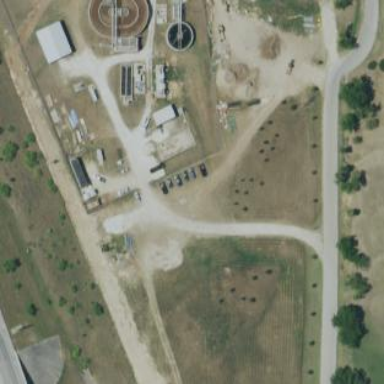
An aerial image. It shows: View of wastewater plant.